Field crop: tomato
Growth stage: 1
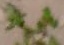
Species: portulaca